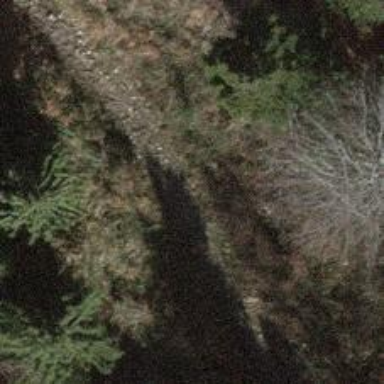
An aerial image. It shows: Path.